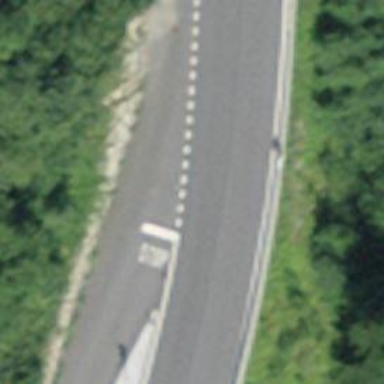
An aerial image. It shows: Secondary road with asphalt surface.